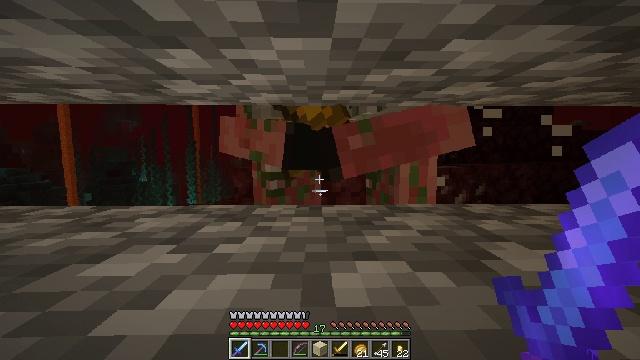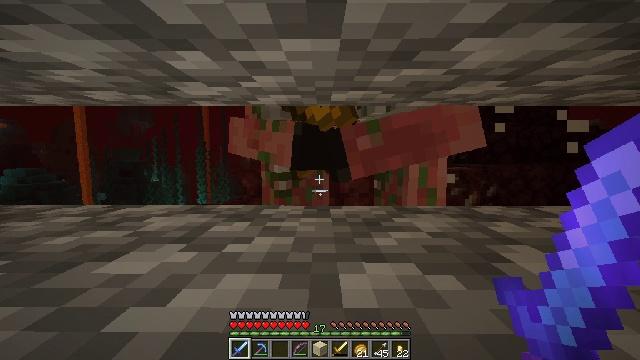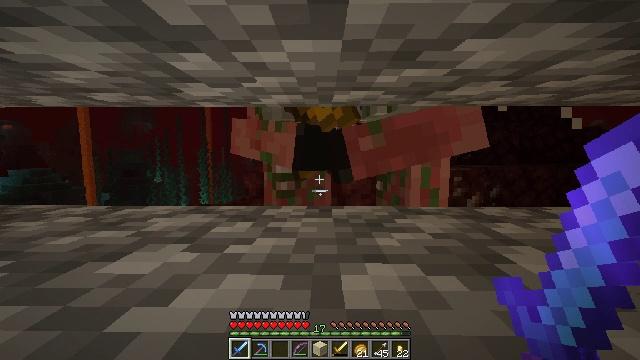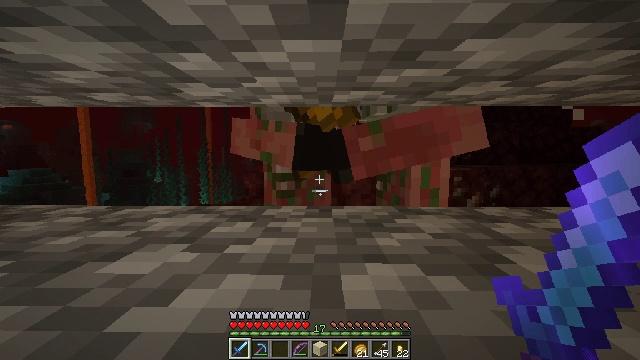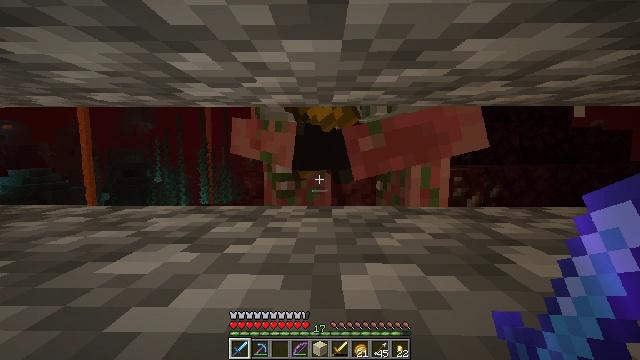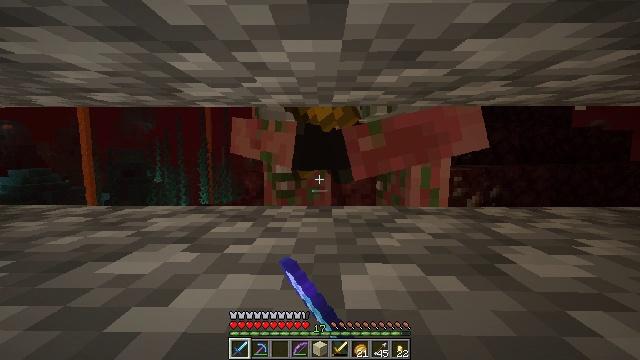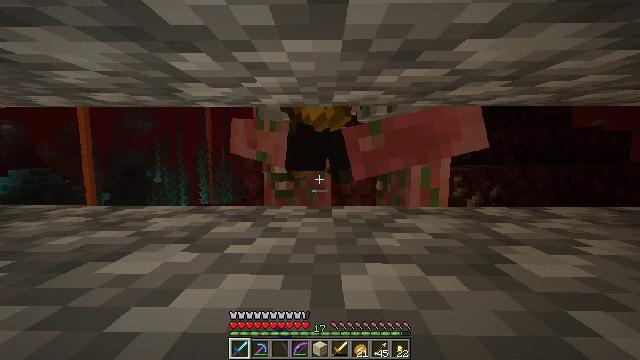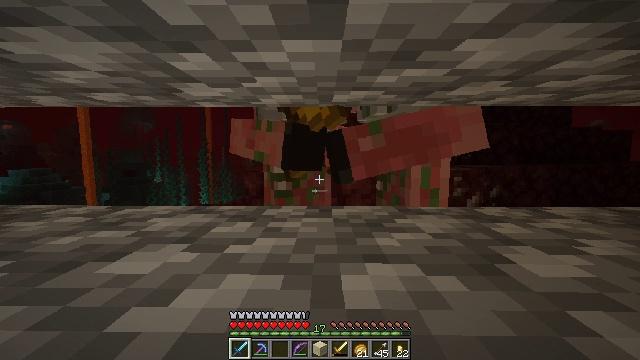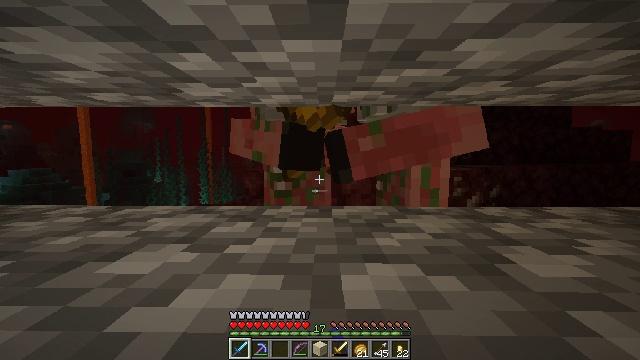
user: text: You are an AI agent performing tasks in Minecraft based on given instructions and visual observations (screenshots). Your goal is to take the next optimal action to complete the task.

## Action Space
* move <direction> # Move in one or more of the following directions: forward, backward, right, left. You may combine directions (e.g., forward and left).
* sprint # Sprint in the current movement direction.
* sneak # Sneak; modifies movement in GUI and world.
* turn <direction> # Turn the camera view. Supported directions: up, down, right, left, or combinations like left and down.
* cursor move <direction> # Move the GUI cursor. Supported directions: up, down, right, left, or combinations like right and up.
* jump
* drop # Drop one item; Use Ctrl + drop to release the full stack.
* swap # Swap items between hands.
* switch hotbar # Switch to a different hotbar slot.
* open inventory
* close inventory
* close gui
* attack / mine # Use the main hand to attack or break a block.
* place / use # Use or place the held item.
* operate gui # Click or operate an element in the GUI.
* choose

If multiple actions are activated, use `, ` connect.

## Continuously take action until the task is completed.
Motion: motion action
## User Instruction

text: Hunt the zombified piglin.
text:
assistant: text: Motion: turn left
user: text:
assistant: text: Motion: no_op
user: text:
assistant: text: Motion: no_op
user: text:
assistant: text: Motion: attack / mine
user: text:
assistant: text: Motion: attack / mine
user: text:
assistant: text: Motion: attack / mine
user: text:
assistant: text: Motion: no_op
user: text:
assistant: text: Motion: no_op
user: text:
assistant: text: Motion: no_op